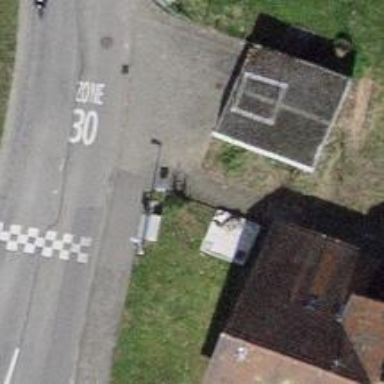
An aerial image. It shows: Group of garages.